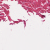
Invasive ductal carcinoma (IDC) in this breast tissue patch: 0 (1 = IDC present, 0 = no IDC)